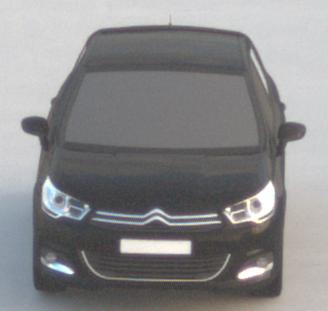
Make: Citroen
Model: C4 VTi 95
Detailed model: C4 (II)
Model produced from: 2012/08
Model produced until: 2013/06
Doors: 5
Color: black
Road condition: dry road
Daytime: sunrise or sunset
Contrast: medium contrast